Question: I need some guidance with python and firebase. I'm trying to make some authentication rules, but I've hit a rough path.
I'm building a db that is supposed to allow supervisors to see the information on the people they are in charge of and I want to restrict the access so they can only see the info regarding the people that has their name as Supervisor. Here is the example followed by the code:
: John Paul
- : 34
- : IT
- : Peter M.
: Steve Dan
- : 40
- : Sells
- : Mike P.
I want Mike P. to be able to check just the name(s) that have the Field as Mike P.
This is what I have so far on the firebase rules:
'''
{
"rules": {
"people":{
"$supervisor":{
".read":"data.child($supervisor).child('Supervisor').val() === auth.super_name"
}}}}
'''
But it does not work :'(
It only works if I use an exact name (Ex: Steve Dan) and eliminate the variable $supervisor.
I will appreciate any help, tips, tricks, any thing.
---
EDIT:

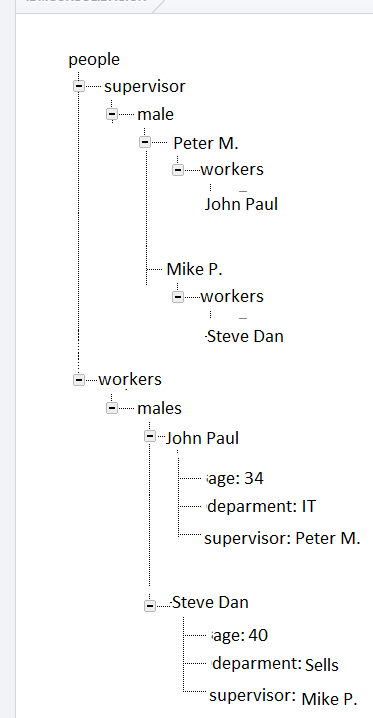
Answer: Your security rules should work if you remove '.child($supervisor)'. So:
'''
{
"rules": {
"people":{
"$supervisor":{
".read":"data.child('Supervisor').val() === auth.super_name"
}}}}
'''
However, it requires the 'super_name' to be set as part of the authentication. Did you do so?
You could try testing your security rules with the Simulator at the Firebase Dashboard first (<URL>. This way you can determine whether the problem is with your rules or with your Python code. Your 'Custom Auth' field would be '{ super_name: "Mike P." }'.
The naming of '$supervisor' in the security rules is somewhat surprising. Should this not be '$person', as it is a list of persons?